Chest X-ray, PA view. Patient: 20 years old, sex M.
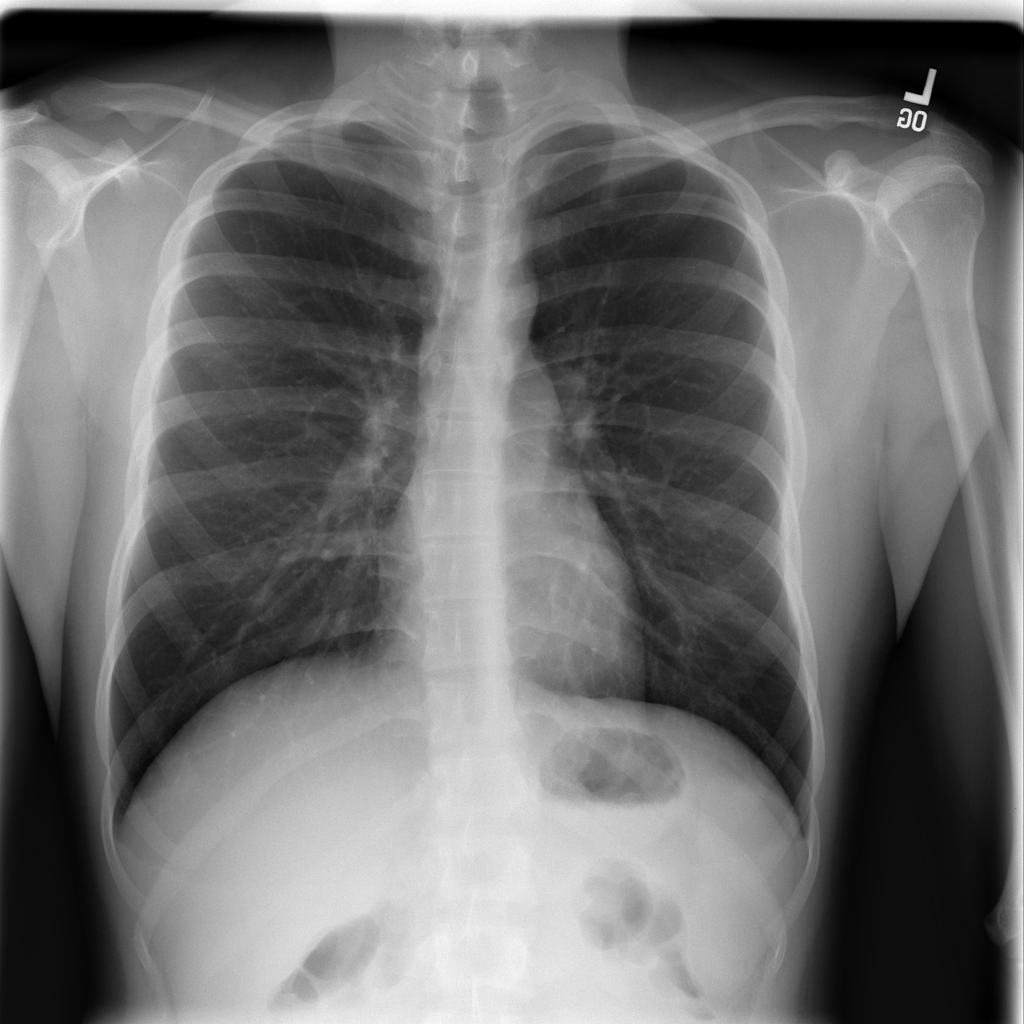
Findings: No Finding